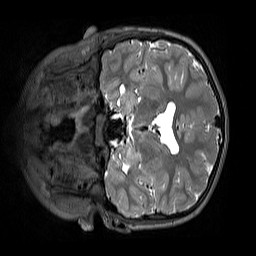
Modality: T2w
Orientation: coronal
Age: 9
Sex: male
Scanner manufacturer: siemens
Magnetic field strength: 3 T
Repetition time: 3.2 s
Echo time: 0.408 s